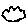
Label: cloud